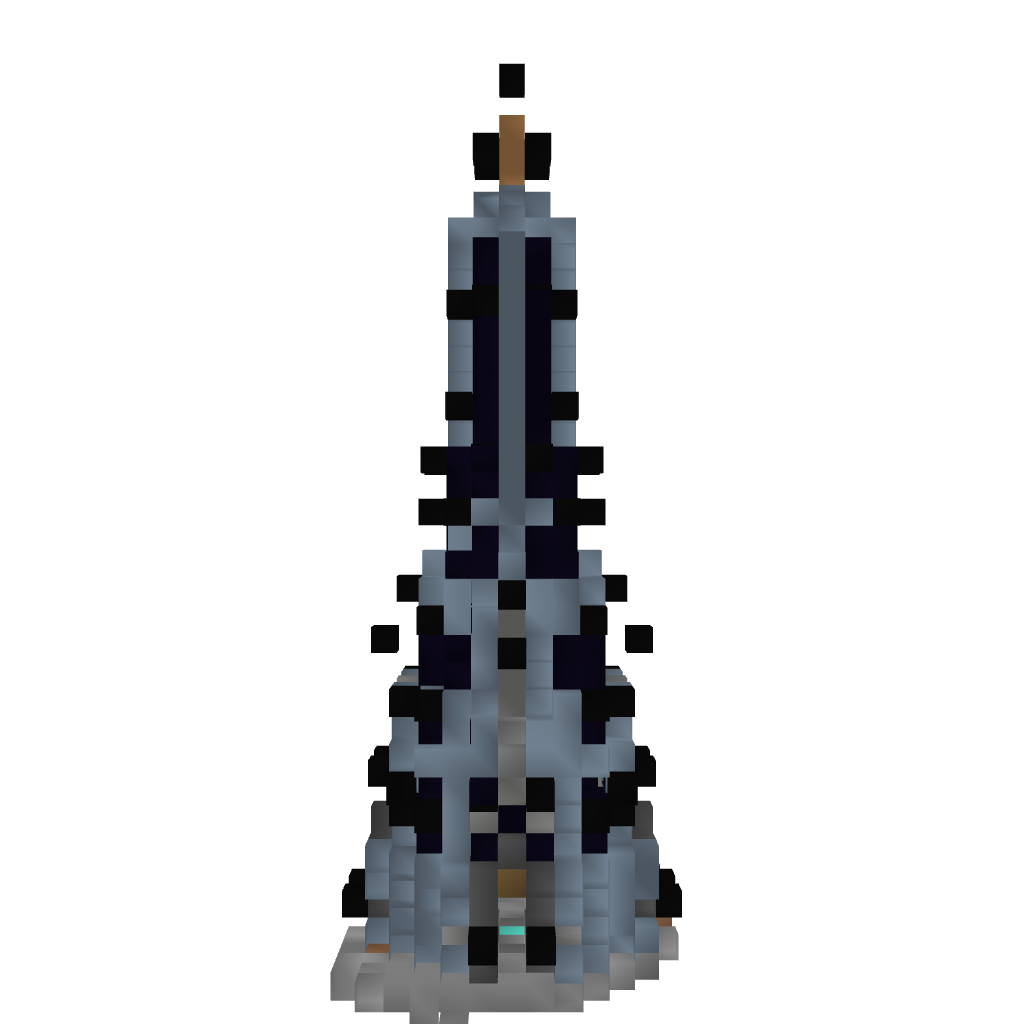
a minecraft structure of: Magician Tower